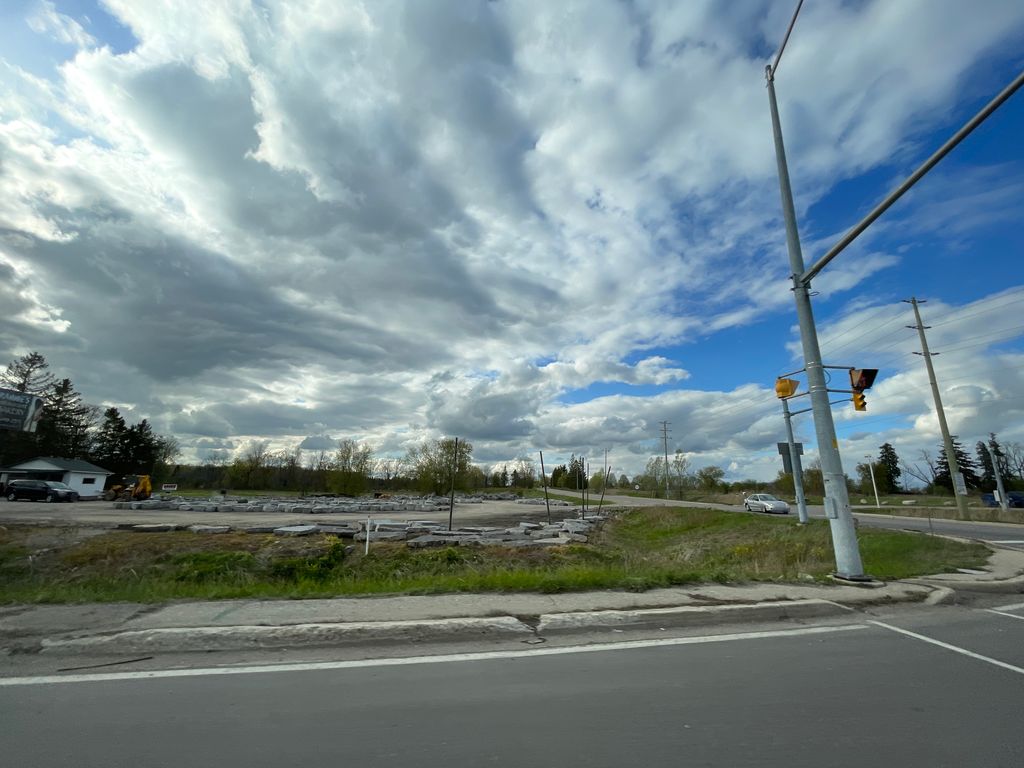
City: kitchener-waterloo